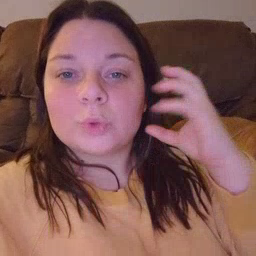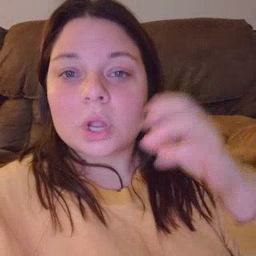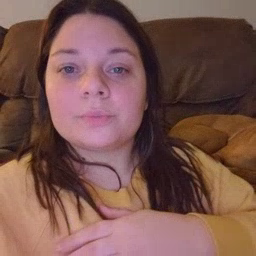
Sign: radio